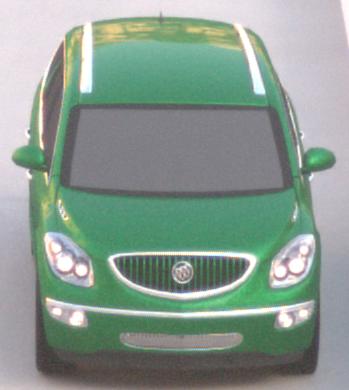
Make: Buick
Model: Enclave
Detailed model: GMT967
Model produced from: 2007
Model produced until: 2017
Doors: 5
Color: green
Road condition: dry road
Daytime: sunrise or sunset
Contrast: low contrast